Question: On this fiddle <URL>, you can see that the alignment of the text inside the popover is perfect, however, when I put the exact same css/js/html on my site, the text is larger than the container!

I'm trying to figure out what is happening using firebug, but I have to move my cursor off the popover to use firebug, and then the firebug disappears. I can't figure out what settings in my code is changing the presentation. The popovers are created using Twitter Bootstrap.js (you can see the resources in the fiddle)
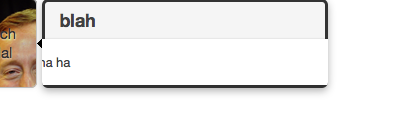
Answer: Well after looking at the popover CSS, it seems there is no explicitly defined font-size: <URL>
Perhaps try adding the following CSS and tweaking it from there:
'''
.popover, .popover h3.title, .popover .content { font-size: 14px; }
'''
Hope that helps :)